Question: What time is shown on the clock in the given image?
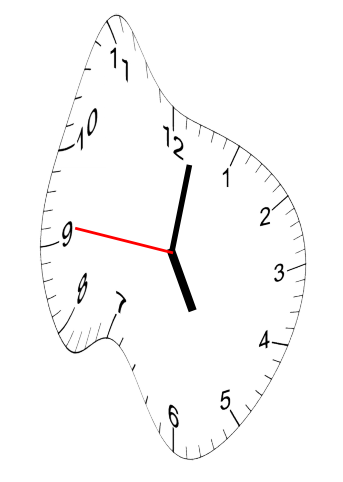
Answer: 05:01:46